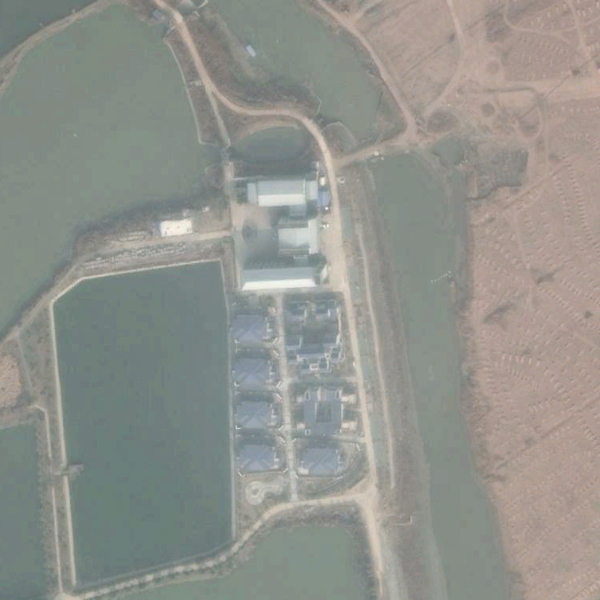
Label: Resort